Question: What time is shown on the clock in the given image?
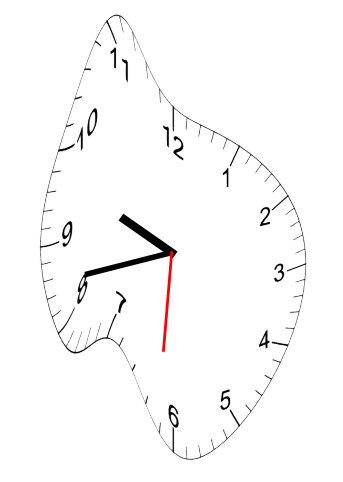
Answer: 09:42:31